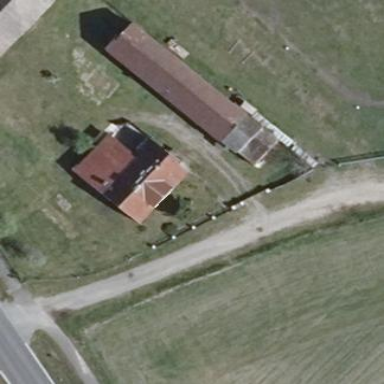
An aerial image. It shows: House with flat red roof.